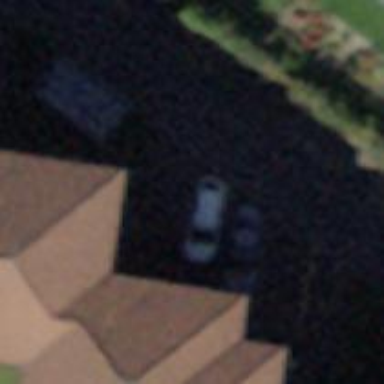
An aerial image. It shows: Residential road with asphalt surface and no sidewalks.